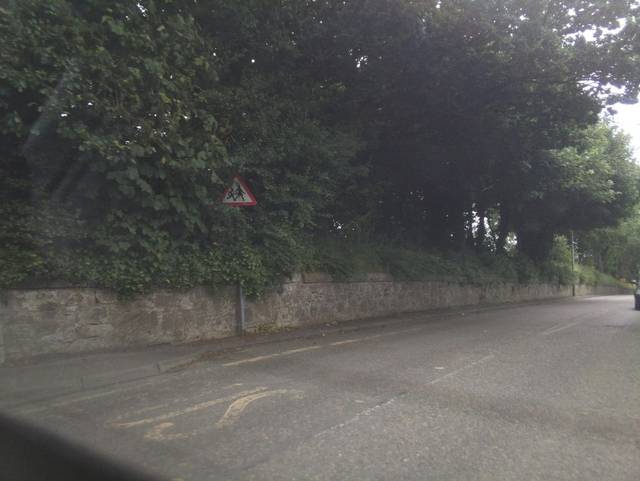
Region: United Kingdom
Coordinates: 56.081, -3.463